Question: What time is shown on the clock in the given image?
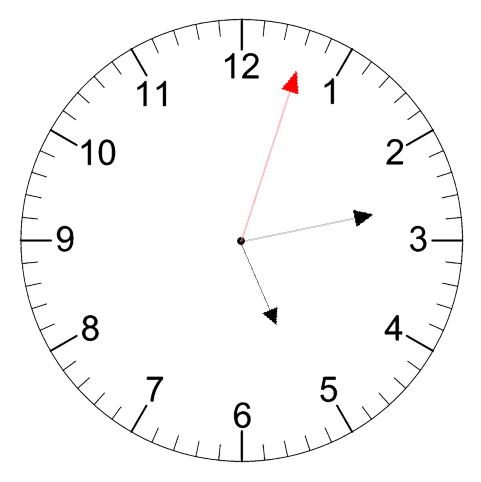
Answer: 05:13:03